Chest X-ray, AP view. Patient: 13 years old, sex M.
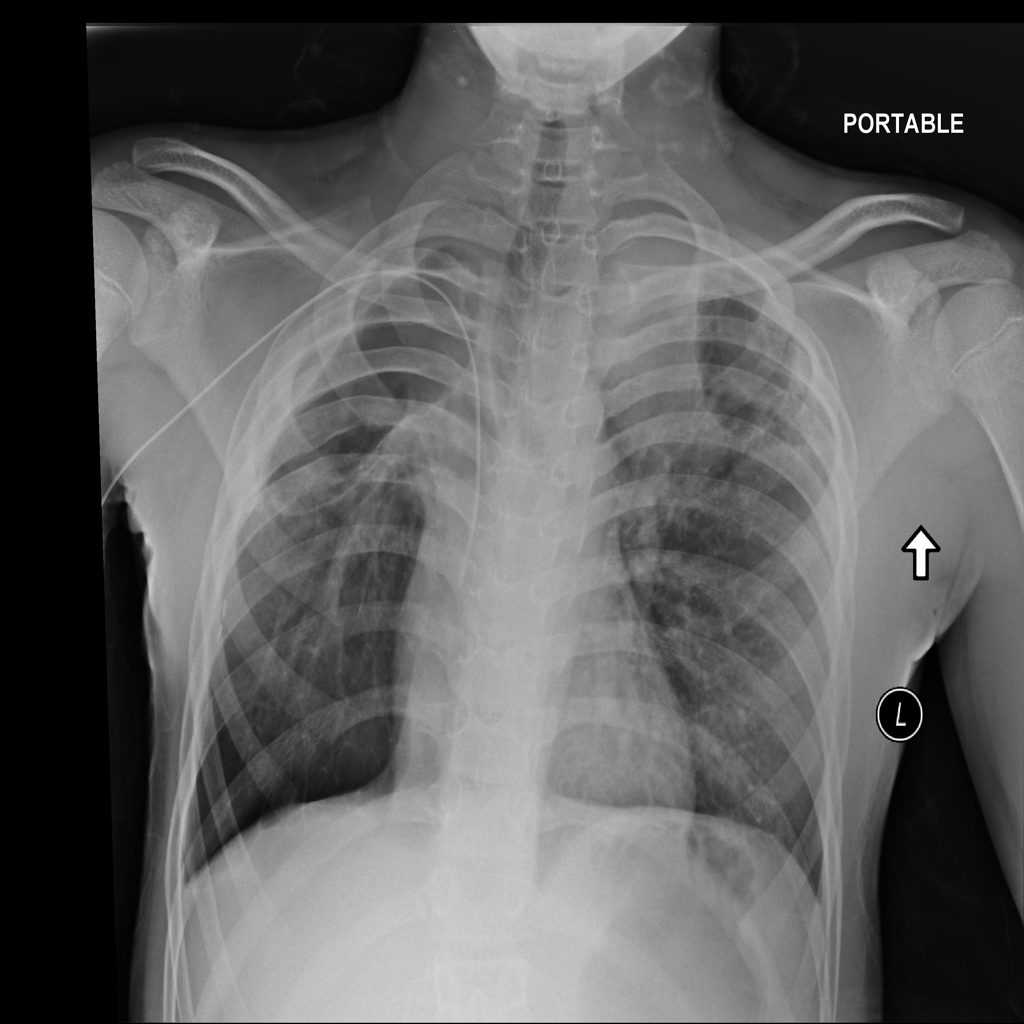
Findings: Consolidation